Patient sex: F
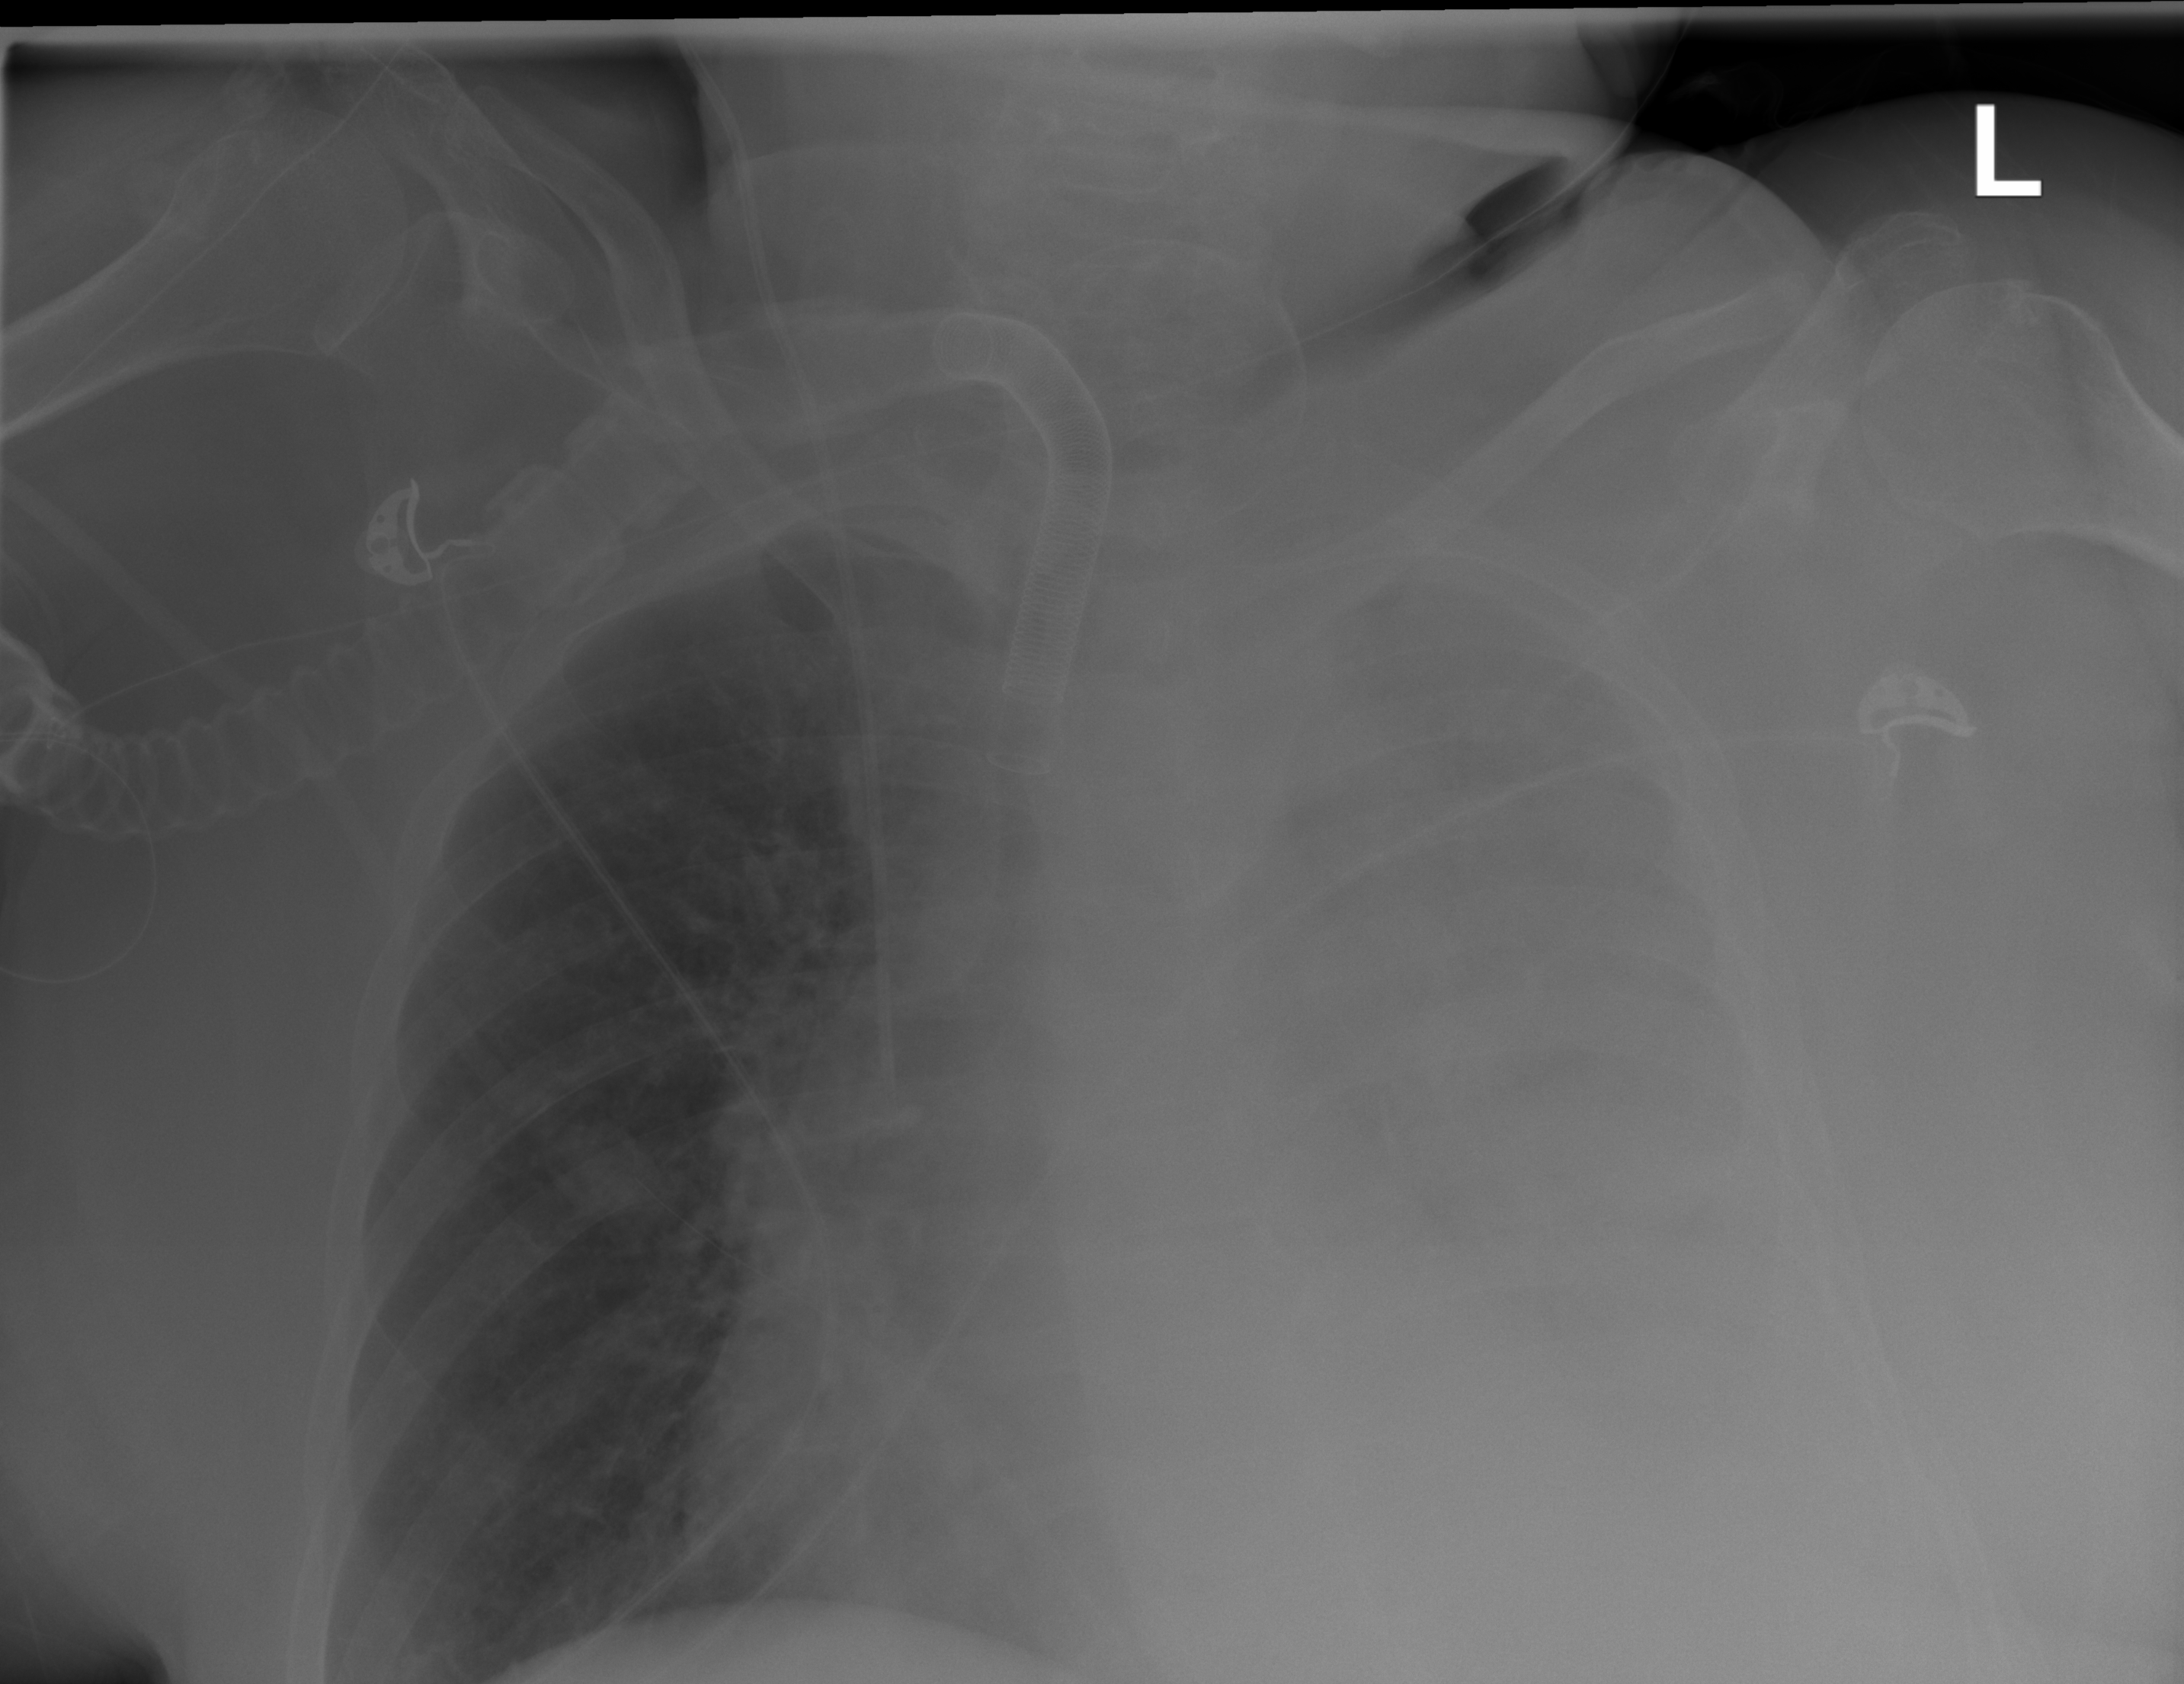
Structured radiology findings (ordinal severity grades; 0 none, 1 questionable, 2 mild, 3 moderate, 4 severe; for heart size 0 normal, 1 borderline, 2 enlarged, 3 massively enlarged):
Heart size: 2
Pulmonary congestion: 2
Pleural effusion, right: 0
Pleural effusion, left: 3
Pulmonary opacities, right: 2
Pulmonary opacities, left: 2
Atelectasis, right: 0
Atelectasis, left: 2